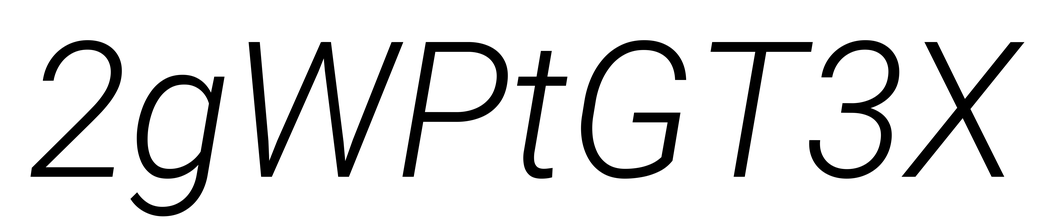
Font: Roboto-Italic_Light_Italic